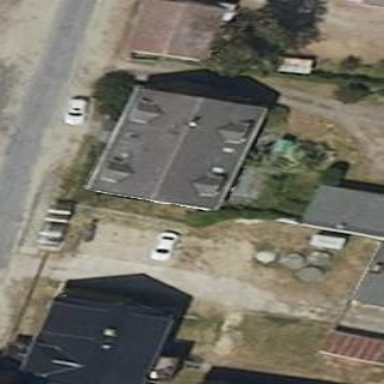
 grey in color and oriented along its axis."